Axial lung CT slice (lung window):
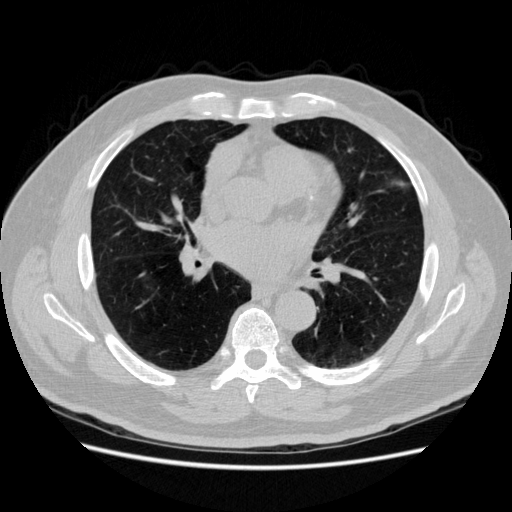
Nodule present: no